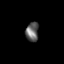
Tissue: prostate
Cell type: Fibroblasts
Senescence score: 0.7522
Nuclear area (px): 245
Mean DAPI intensity: 100.216